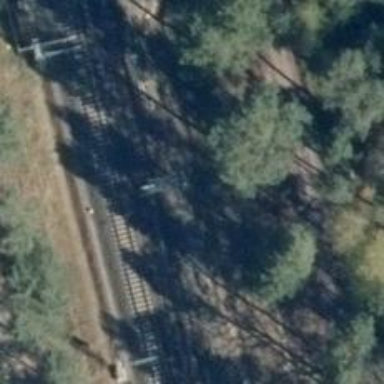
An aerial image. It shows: Railway milestone.